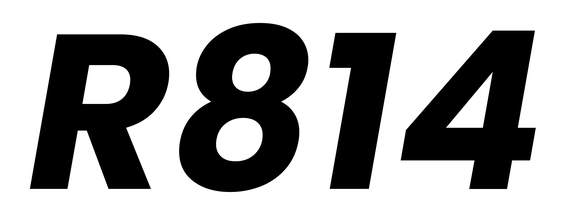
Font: Poppins-BoldItalic